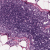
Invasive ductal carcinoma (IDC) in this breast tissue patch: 0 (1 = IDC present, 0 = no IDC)